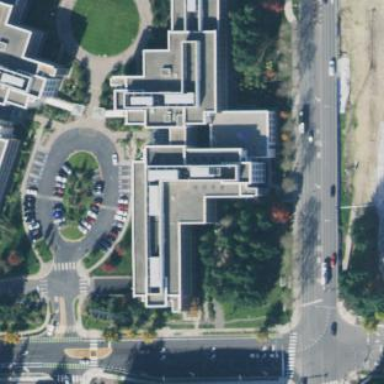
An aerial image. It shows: Commercial building.